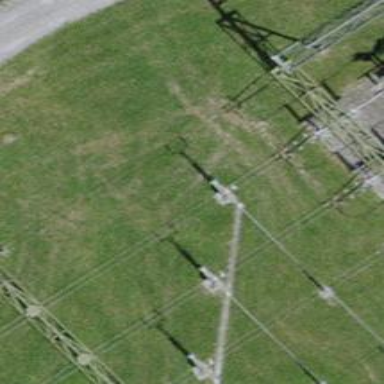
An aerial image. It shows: Switch used for power control.